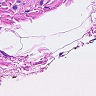
Metastatic tissue present: no